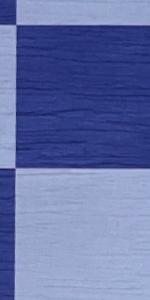
Label: Empty